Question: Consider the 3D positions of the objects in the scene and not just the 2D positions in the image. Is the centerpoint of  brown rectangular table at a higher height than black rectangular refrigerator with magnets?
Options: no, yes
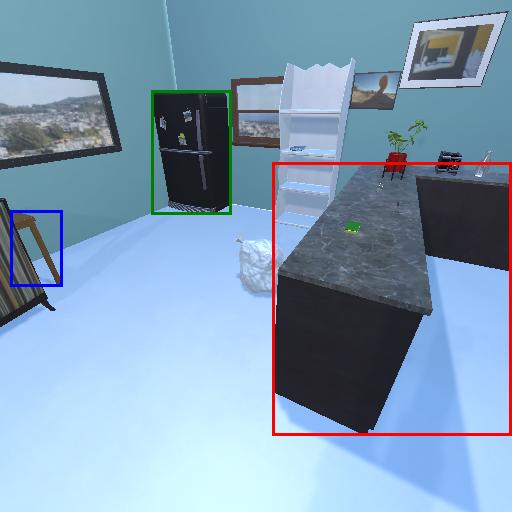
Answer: no